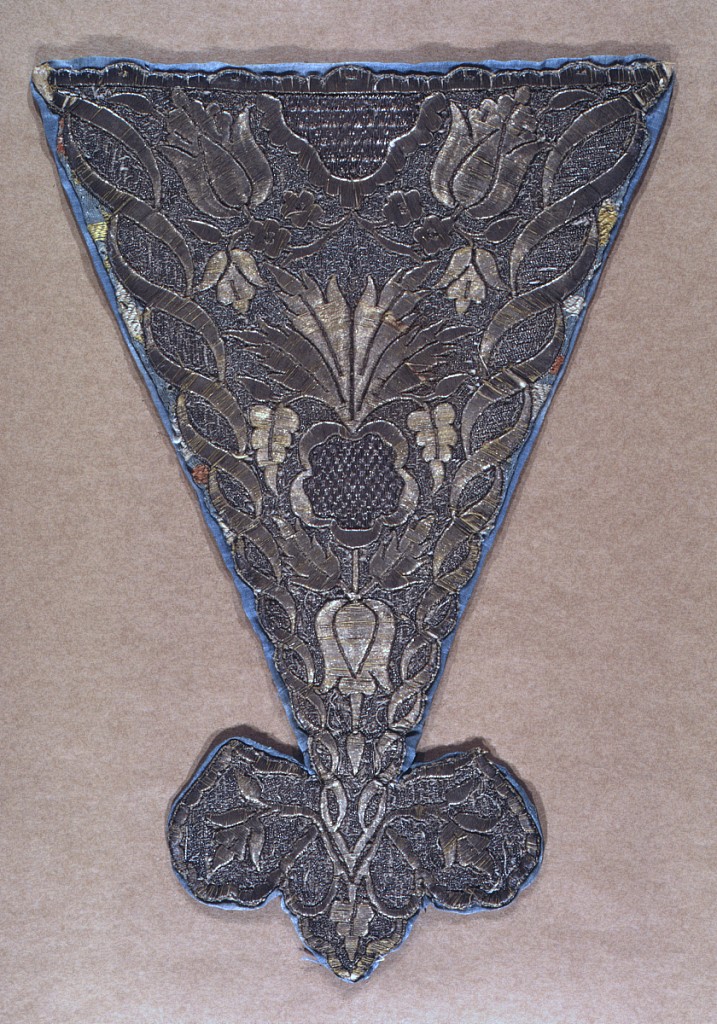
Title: Stomacher
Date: mid-18th century
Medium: silk, metallic, paperboard Technique: embroidered Label: silk embroidered with metallic yarns
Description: Stomacher with a trefoil point at the bottom, solidly embroidered in silver metallic yarns with a symmetrical design of flowers and leaves, framed by two spiralling ribbons.